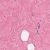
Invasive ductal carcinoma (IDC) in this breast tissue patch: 0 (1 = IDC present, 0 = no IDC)